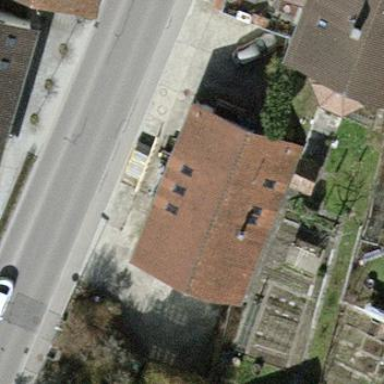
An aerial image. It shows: Industrial building with gabled roof.